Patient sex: M
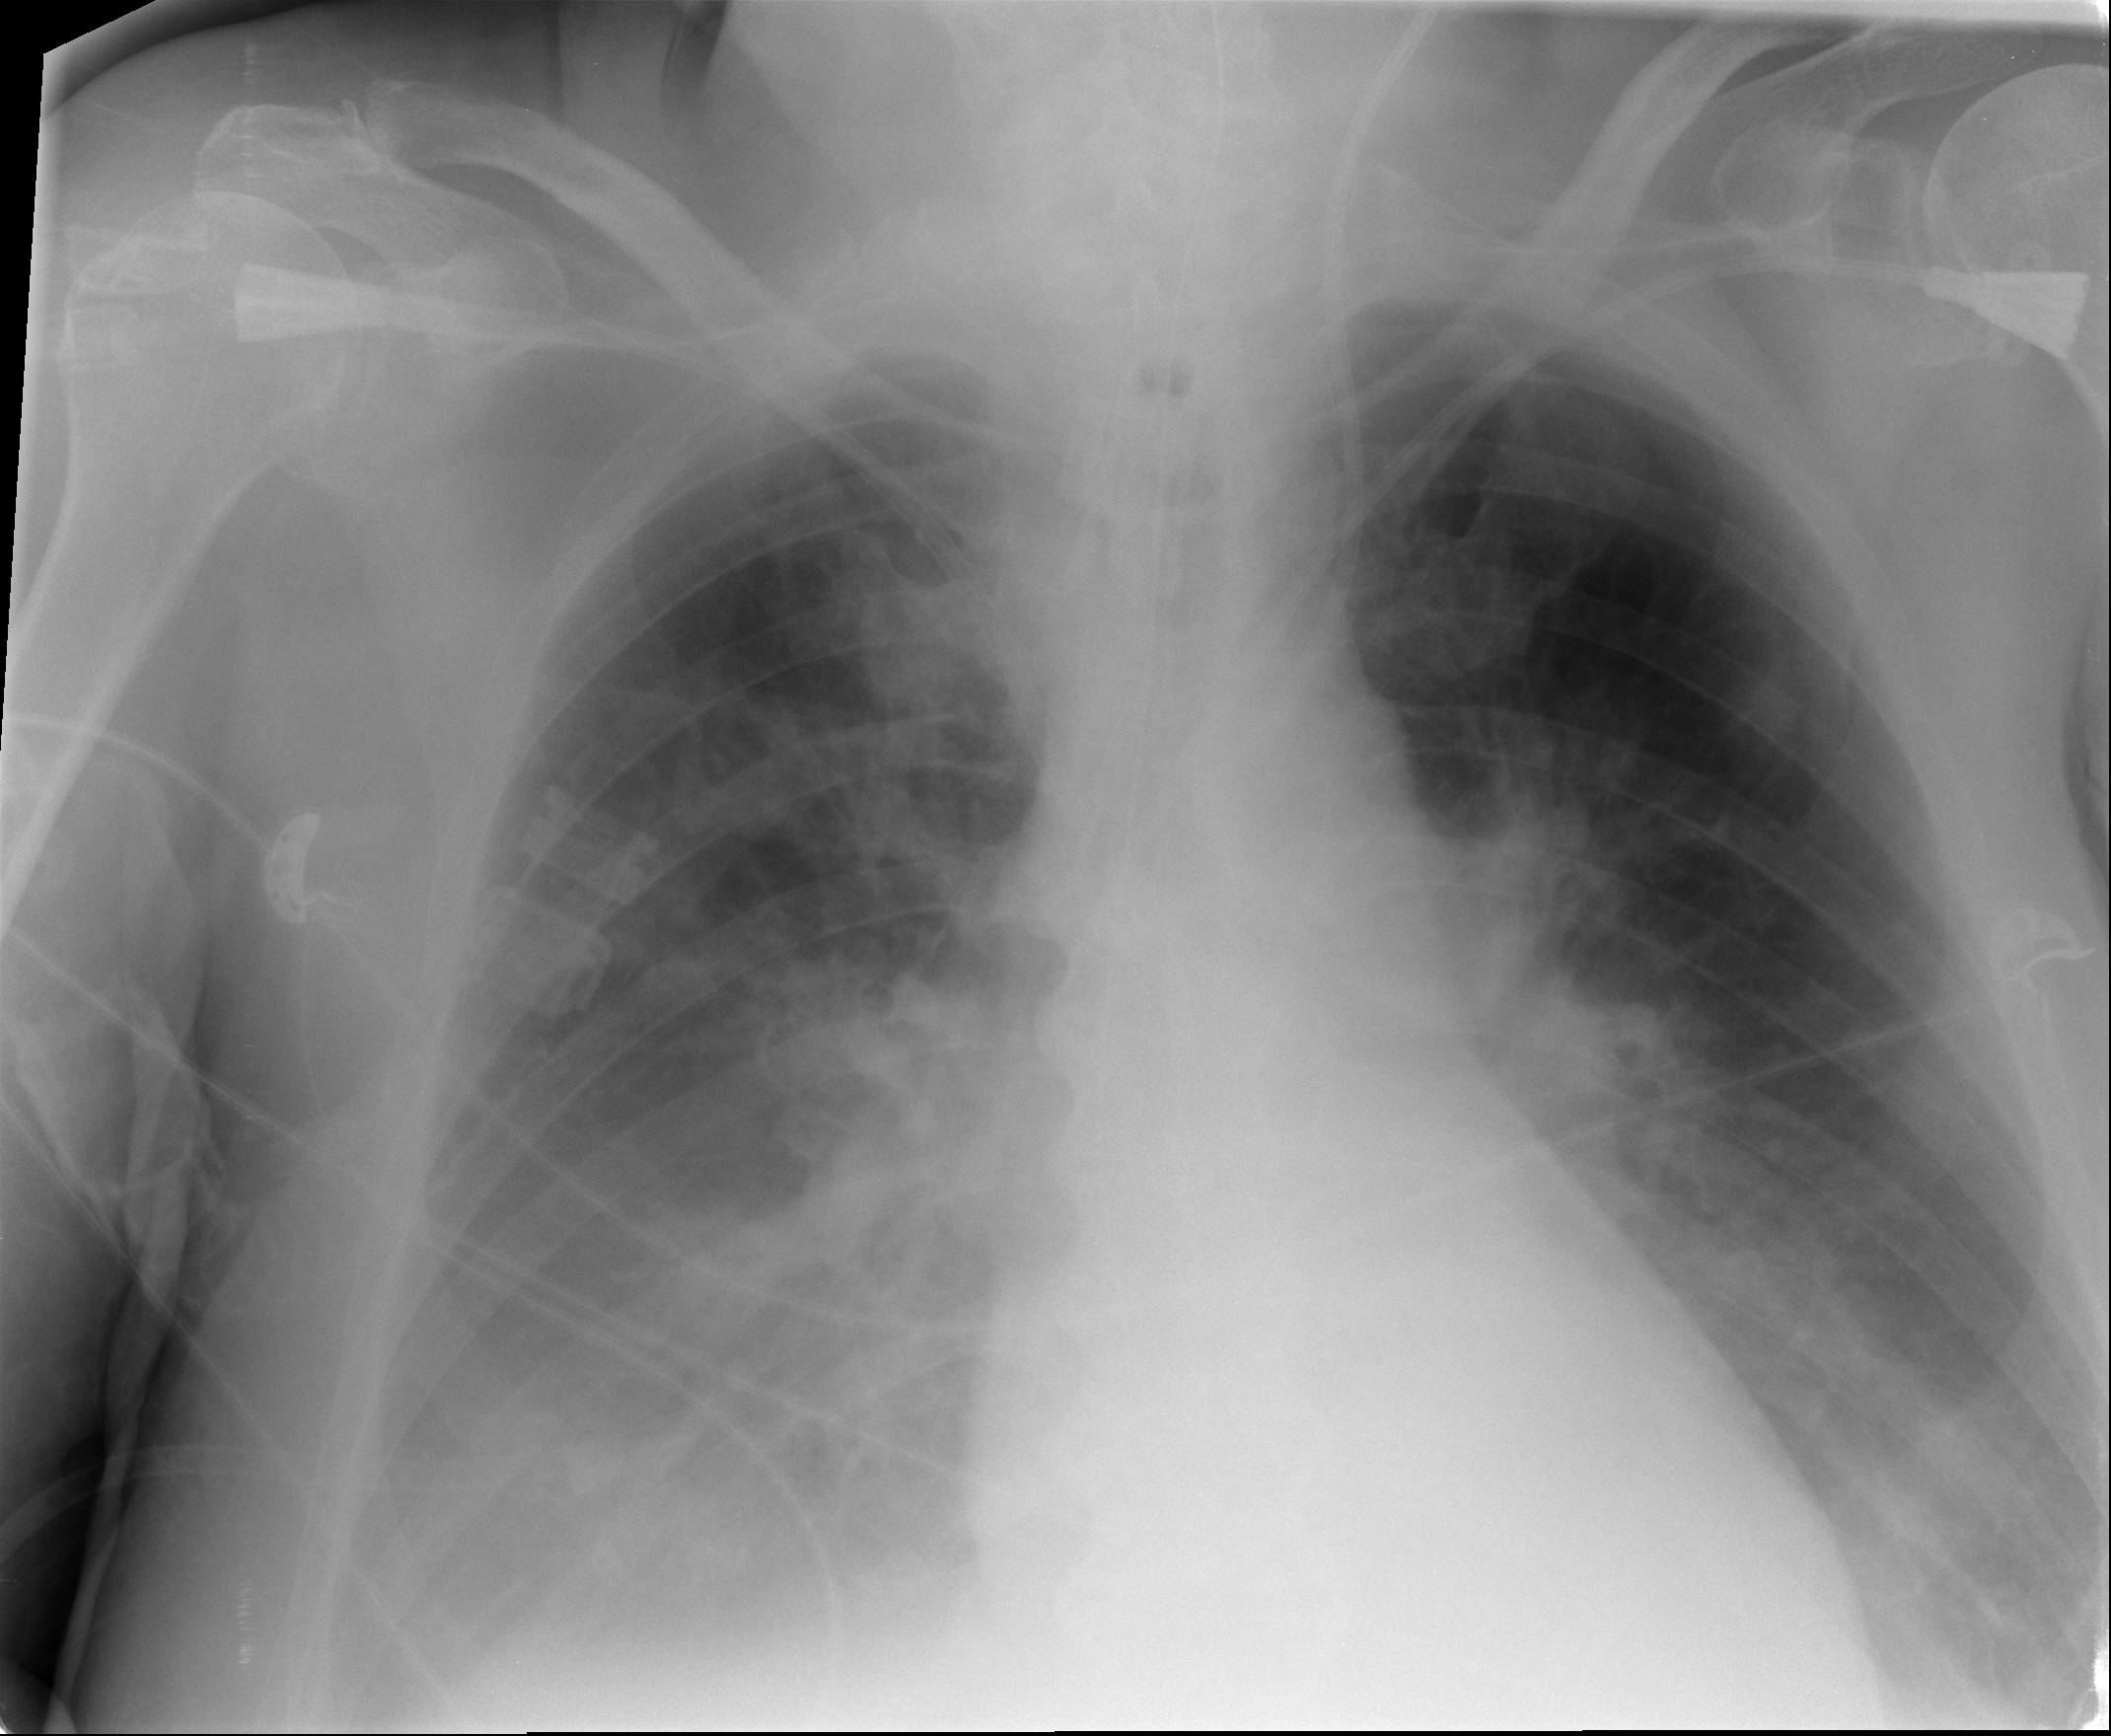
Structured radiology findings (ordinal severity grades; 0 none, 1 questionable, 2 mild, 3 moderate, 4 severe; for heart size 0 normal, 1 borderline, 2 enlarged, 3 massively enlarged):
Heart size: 0
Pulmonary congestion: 2
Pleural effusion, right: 2
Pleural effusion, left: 0
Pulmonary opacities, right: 2
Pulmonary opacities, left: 2
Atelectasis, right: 2
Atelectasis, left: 2